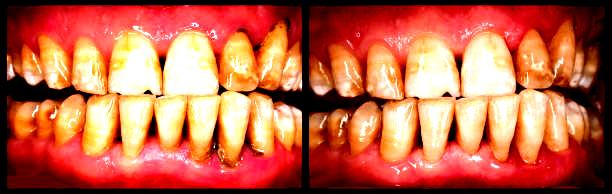
Condition: Calculus